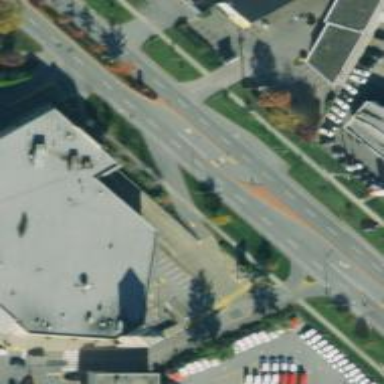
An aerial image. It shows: Asphalt road with primary link designation.